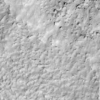
Label: not_dusty